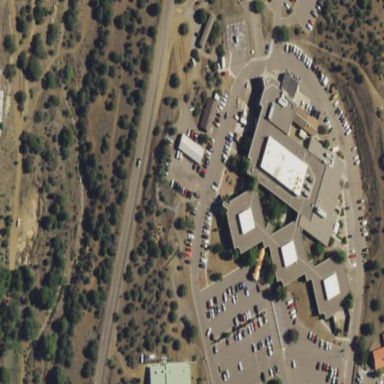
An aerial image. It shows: Hospital providing healthcare services.